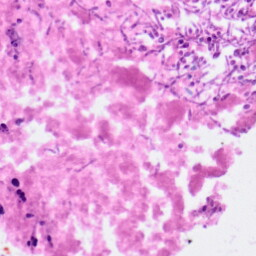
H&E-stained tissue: Pancreatic